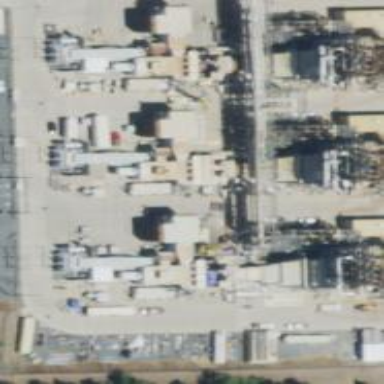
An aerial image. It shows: Gas turbine generator is in use.